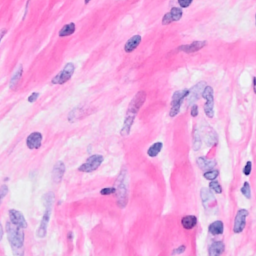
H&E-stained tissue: Breast